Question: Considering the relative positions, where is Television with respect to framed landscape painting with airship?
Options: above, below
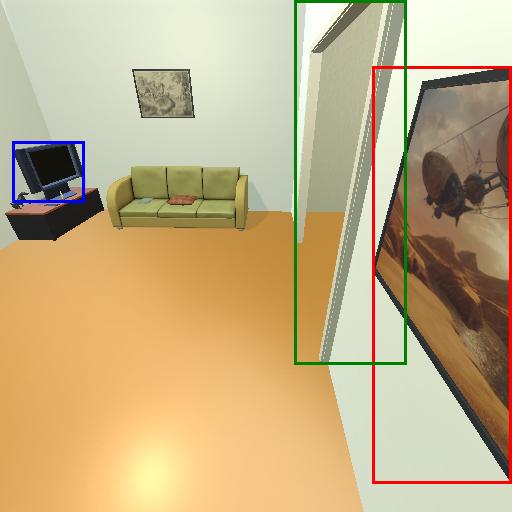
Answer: above